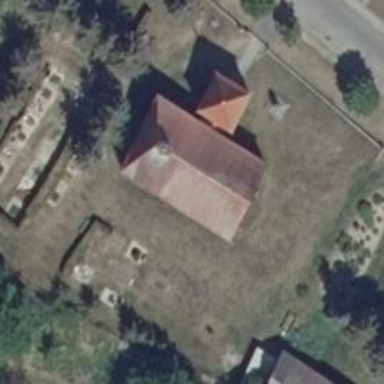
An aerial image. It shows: Place of worship.